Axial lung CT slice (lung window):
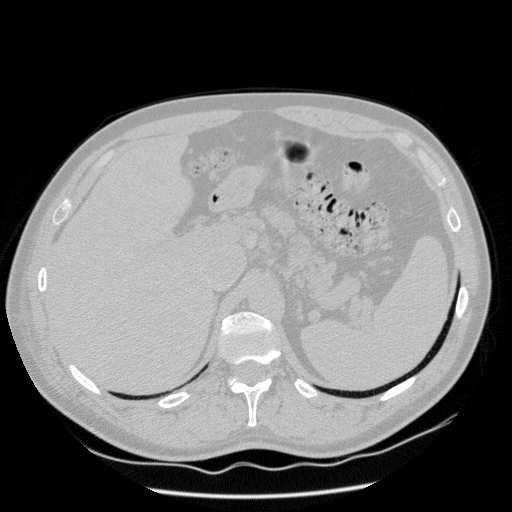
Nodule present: no